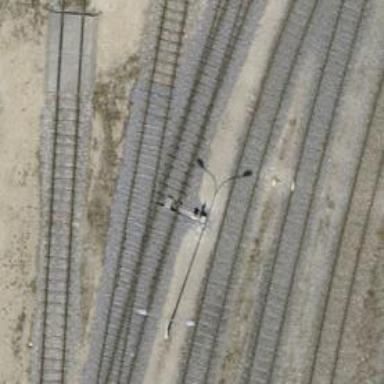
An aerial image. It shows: Single track railway siding.